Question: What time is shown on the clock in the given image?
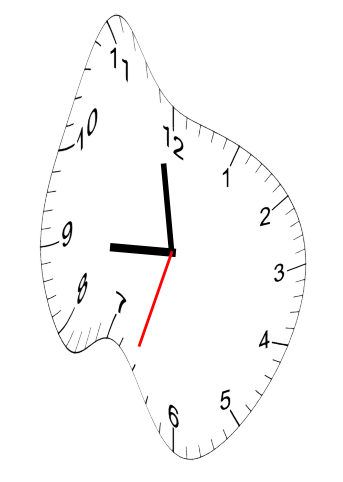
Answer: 08:58:33